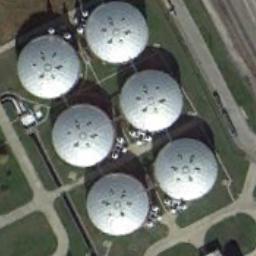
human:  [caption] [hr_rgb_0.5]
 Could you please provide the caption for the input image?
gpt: The storage tanks are surrounded by grass .

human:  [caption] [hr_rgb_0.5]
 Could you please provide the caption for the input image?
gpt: There are three white storage tanks and three silver storage tanks .

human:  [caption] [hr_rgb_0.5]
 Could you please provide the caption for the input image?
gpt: There are six storage tanks on the grass .

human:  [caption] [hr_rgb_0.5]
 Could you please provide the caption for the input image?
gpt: There are several neatly arranged large oil storage tanks in the factory, And there are large lawns in the factory .

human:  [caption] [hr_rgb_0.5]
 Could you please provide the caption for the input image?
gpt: There are six storage tanks of the same size .